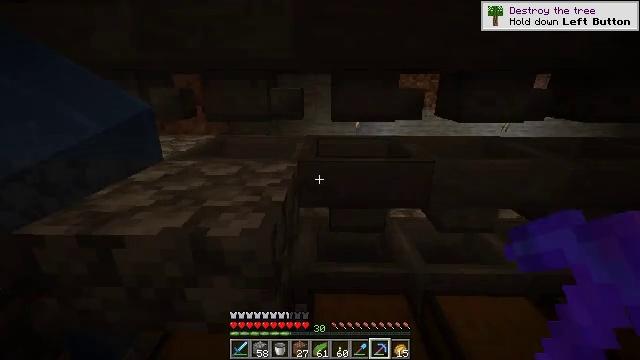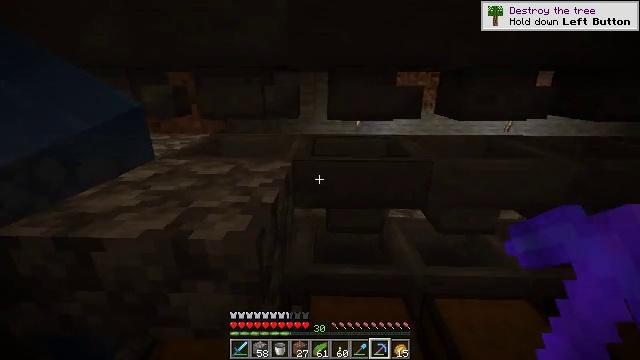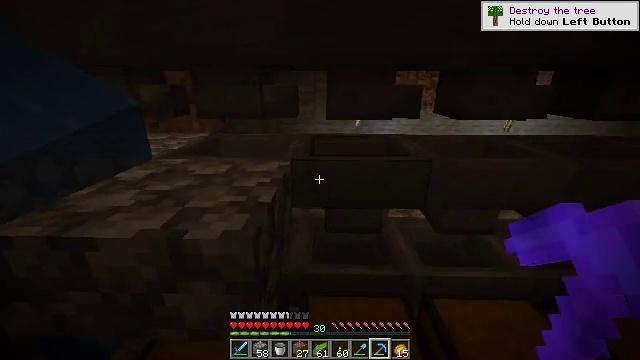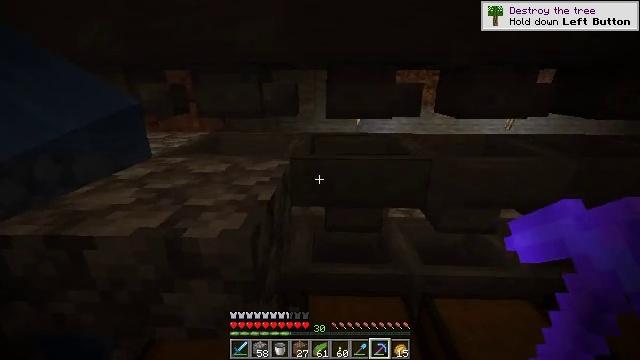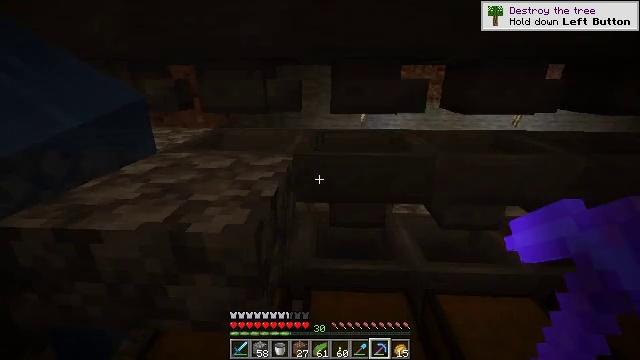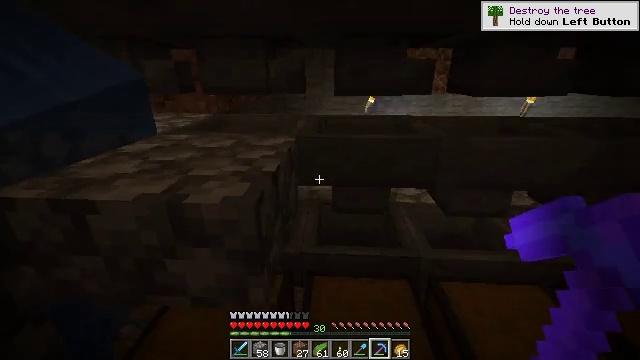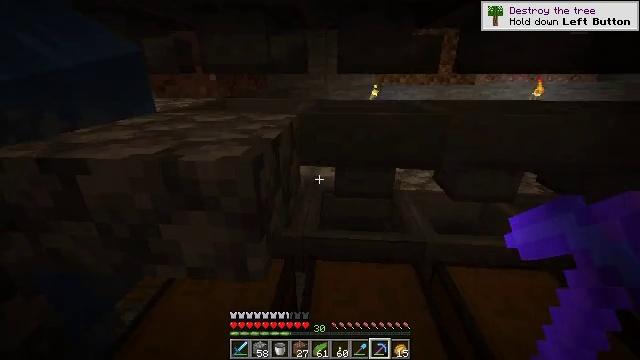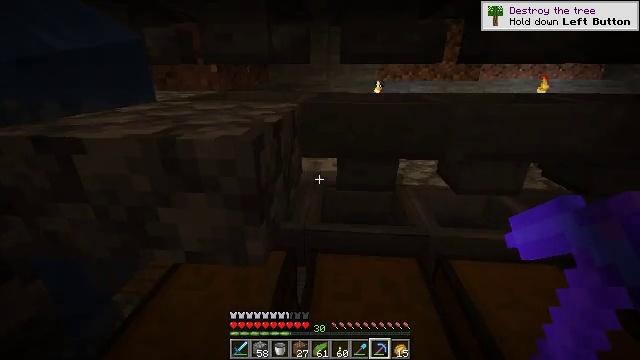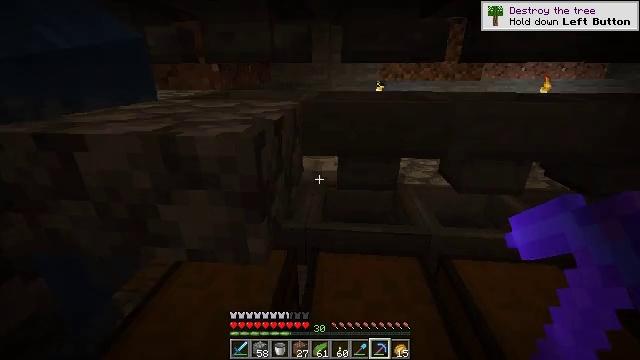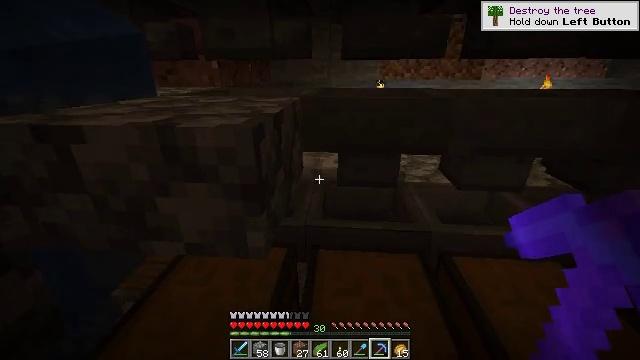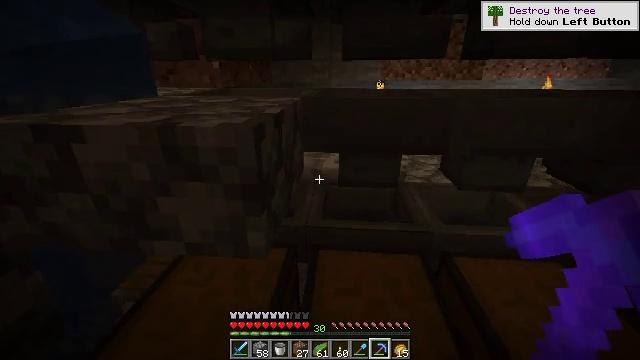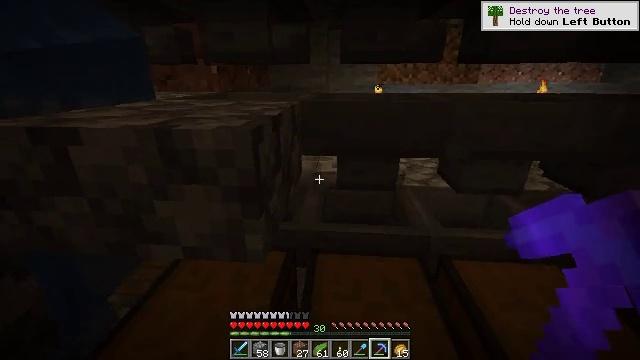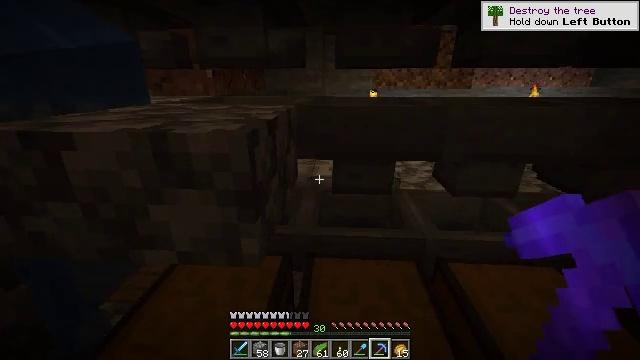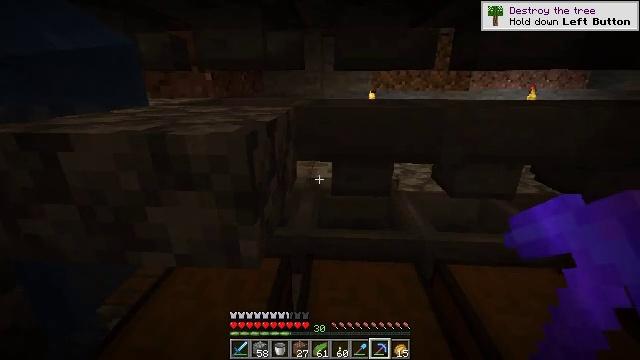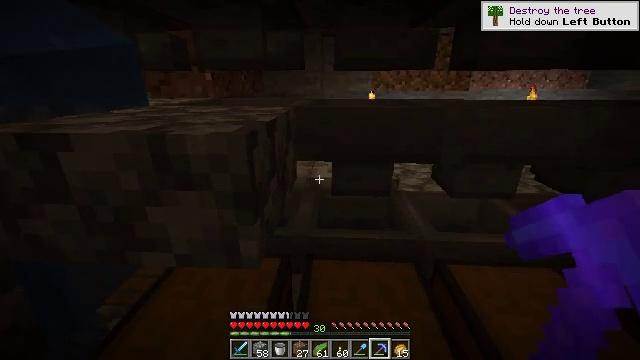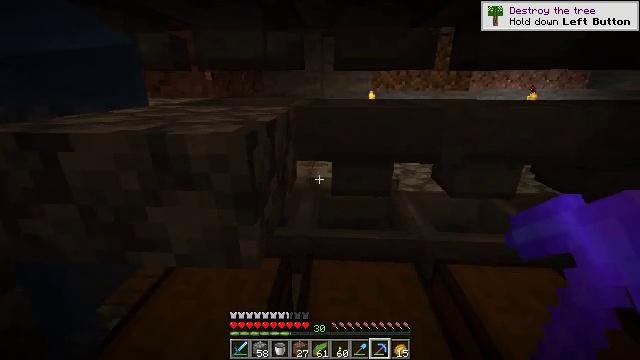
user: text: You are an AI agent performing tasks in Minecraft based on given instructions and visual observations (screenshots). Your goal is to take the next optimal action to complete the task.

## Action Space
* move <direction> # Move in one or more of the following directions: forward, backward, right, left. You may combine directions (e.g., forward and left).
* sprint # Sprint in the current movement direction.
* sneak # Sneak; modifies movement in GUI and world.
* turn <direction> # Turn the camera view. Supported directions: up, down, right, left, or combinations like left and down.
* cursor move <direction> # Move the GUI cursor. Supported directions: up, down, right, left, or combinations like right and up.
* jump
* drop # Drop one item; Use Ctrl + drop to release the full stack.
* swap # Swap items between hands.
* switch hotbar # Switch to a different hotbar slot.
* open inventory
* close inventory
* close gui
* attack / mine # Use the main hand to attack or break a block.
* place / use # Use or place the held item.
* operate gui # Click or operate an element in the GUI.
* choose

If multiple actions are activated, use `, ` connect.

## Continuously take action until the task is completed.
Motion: motion action
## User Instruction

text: Retrieve the comparator by mining it.
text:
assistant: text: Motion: no_op
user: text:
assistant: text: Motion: no_op
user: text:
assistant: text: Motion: no_op
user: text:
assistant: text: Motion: sneak
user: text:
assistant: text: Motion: sneak, turn down
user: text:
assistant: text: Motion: sneak
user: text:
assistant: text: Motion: sneak
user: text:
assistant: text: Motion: sneak
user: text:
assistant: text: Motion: sneak
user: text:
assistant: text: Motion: sneak
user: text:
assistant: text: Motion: sneak
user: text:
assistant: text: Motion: sneak
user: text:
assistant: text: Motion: sneak
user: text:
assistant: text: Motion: sneak
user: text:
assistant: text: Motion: sneak
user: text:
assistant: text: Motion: sneak
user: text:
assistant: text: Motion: sneak
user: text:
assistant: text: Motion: sneak, attack / mine
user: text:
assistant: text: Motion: sneak, attack / mine
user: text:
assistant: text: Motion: sneak
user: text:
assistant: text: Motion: sneak
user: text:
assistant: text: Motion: sneak
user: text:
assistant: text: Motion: sneak